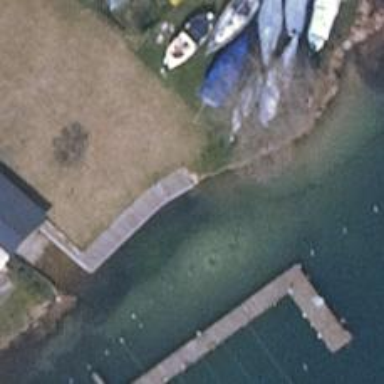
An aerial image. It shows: Man-made pier.